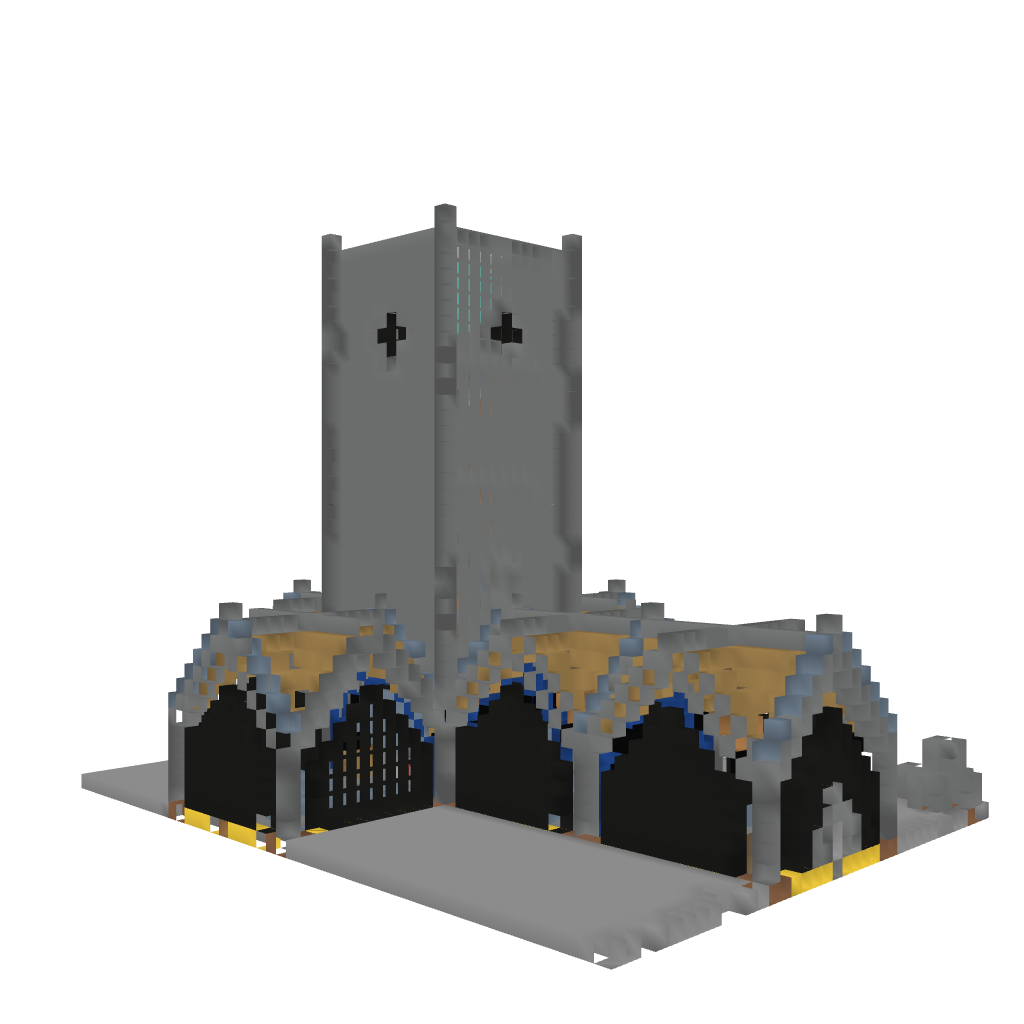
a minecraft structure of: A simplistic church